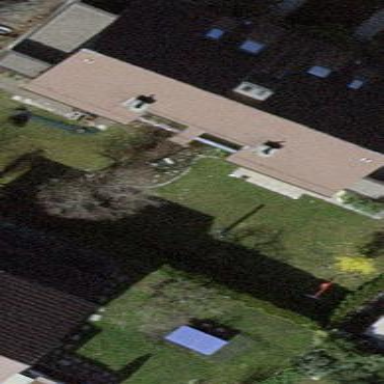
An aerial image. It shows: Terrace building.